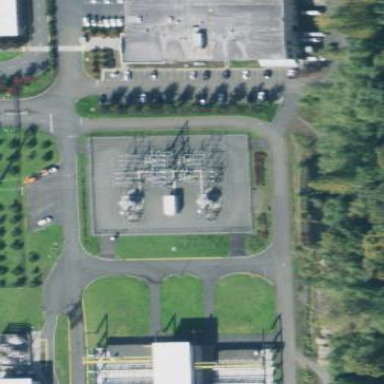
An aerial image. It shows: Distribution substation surrounded by fence.